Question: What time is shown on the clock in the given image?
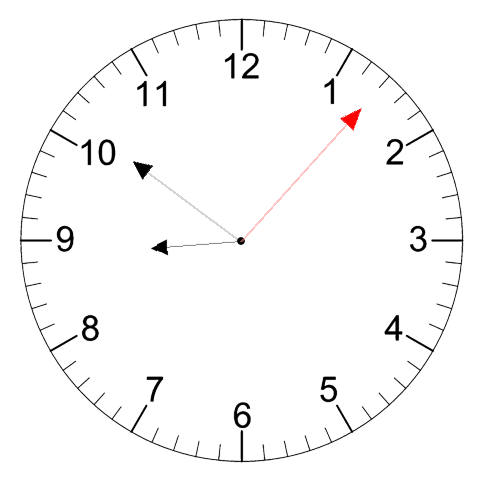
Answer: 08:51:07